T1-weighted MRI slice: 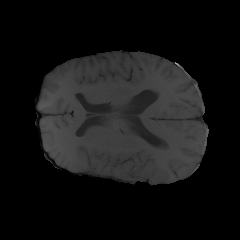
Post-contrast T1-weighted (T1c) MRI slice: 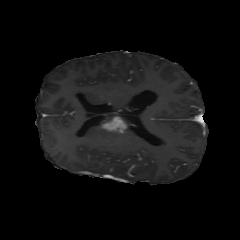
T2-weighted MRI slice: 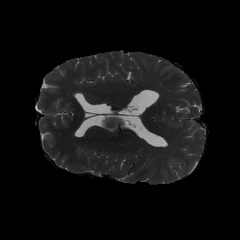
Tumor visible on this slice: yes